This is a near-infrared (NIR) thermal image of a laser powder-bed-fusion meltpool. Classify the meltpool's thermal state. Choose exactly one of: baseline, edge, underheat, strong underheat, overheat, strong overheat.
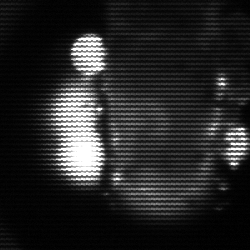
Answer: strong underheat